Question: I've build a program that uses the Dynamic keyword.
at a point in my code I do this:
'''
public void OnNext(ExpandoObject value)
{
dynamic expando = value;
if (expando.Attention == NotifyEnums.ALERT)
{
_needsAttention = true;
}
}
'''
And this works, so I submit it to SourceControl. Then my boss gets the files, tries to run it but gets an error on line 'if (expando.Attention == NotifyEnums.ALERT)', apparently expando.Attention does not exist in the dynamic object:

This confused me greatly, because we both target the same .NET version: '.NET Framework 4 Platform Update 1 KB2478063' and I KNOW the value is set in the code.
So I set a breakpoint before the dynamic value is read, and open up the Immediate Window.
'expando.Attention // Gives an exception on boss computer, works on my computer'
But look at the following:
'''
(((IDictionary<String, object>)expando).ContainsKey("Attention"))
true // Returns "True" on boss computer and on my computer, WTF!
'''
So I try the following:
'''
(NotifyEnums)(((IDictionary<String, Object>)expando)["Attention"])
ALERT // Returns alert on boss computer
'''
So to summarize:
'''
public void OnNext(ExpandoObject value)
{
dynamic expando = value;
if (expando.Attention == NotifyEnums.ALERT)
// CRASHES on boss pc, works on my pc
// Error says Attention does not exist.
{
_needsAttention = true;
}
}
'''
AND
'''
public void OnNext(ExpandoObject value)
{
dynamic expando = value;
if ((NotifyEnums)(((IDictionary<String, Object>)expando)["Attention"]) == NotifyEnums.ALERT)
// WORKS on BOSS PC (wtf?) and works on my pc.
{
_needsAttention = true;
}
}
'''
So what is going on, can anyone elaborate?
But there is another thing as well, after the Program Crahses, I click Continue, get the error again, click continue again and then the program continues as if nothing happened. It reads the correct value out of the dynamic object.
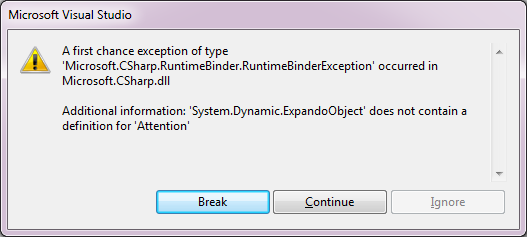
Answer: It looks like you have first chance exceptions turned on the boss machine. Look under Debug/Exceptions and uncheck everything in the Thrown column.
It is normal for the expando object to throw an exception when the class doesn't implement the member directly, it uses the exception to fire a secondary lookup and return the correct information.